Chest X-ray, PA view. Patient: 62 years old, sex F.
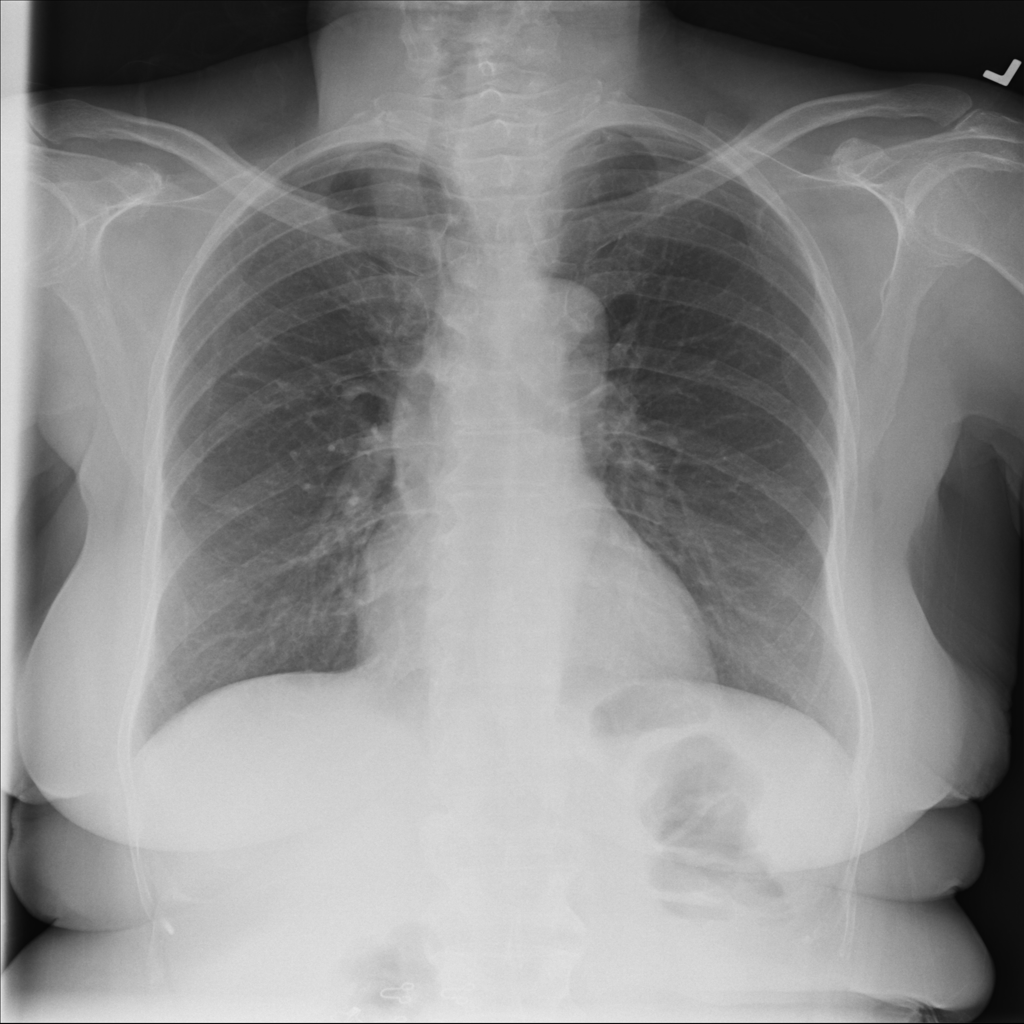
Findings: No Finding